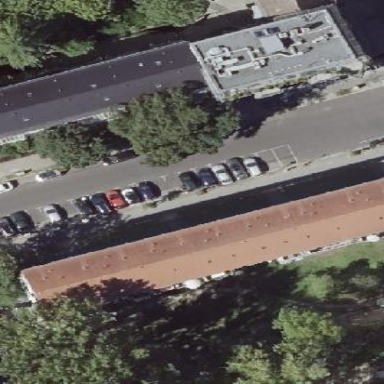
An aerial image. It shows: Asphalt parking area.